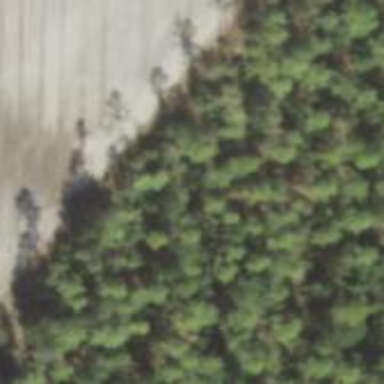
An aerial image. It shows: Forest area dominated by needle-leaved trees.